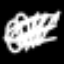
Label: squiggle